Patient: sex M, age 46
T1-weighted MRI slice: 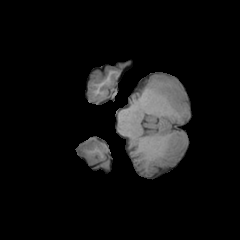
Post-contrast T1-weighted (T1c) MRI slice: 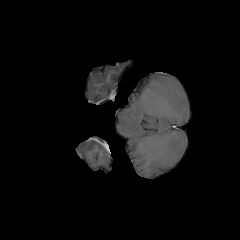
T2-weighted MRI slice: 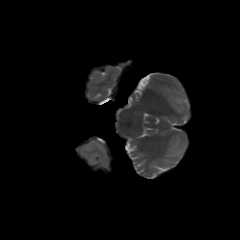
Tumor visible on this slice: yes
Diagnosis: Glioblastoma, IDH-wildtype
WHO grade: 4